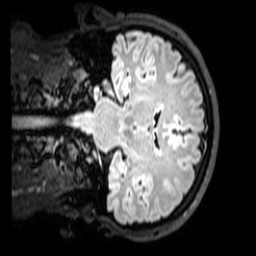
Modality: T1w
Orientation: coronal
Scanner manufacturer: philips
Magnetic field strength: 3 T
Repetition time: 4.8 s
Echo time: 0.2586 s